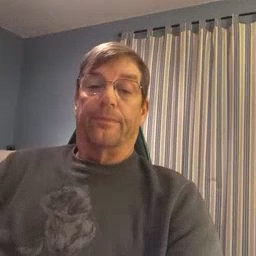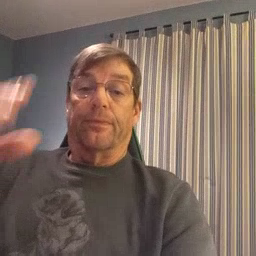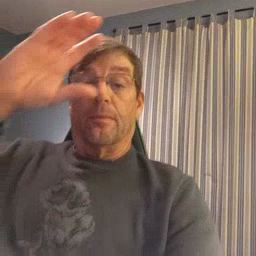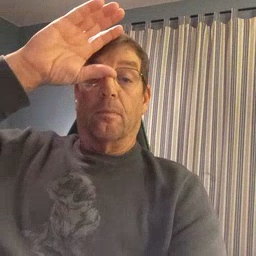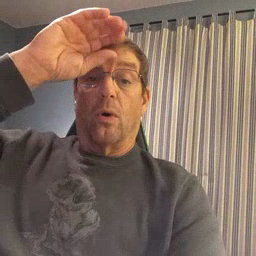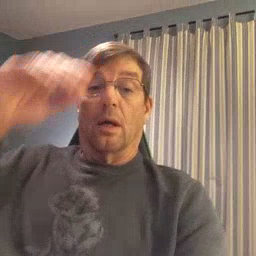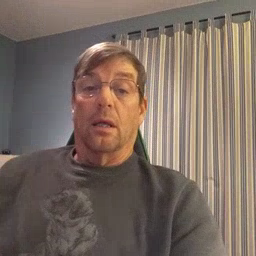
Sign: boy